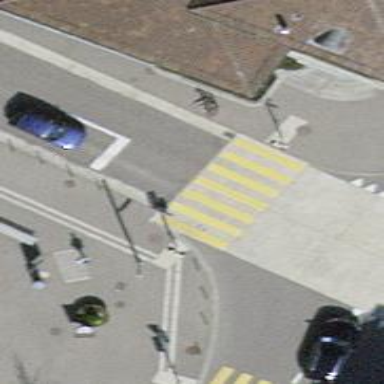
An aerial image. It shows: Concrete footway with traffic signals at crossing.